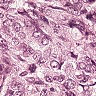
Metastatic tissue present: yes